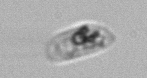
Label: Amoeba